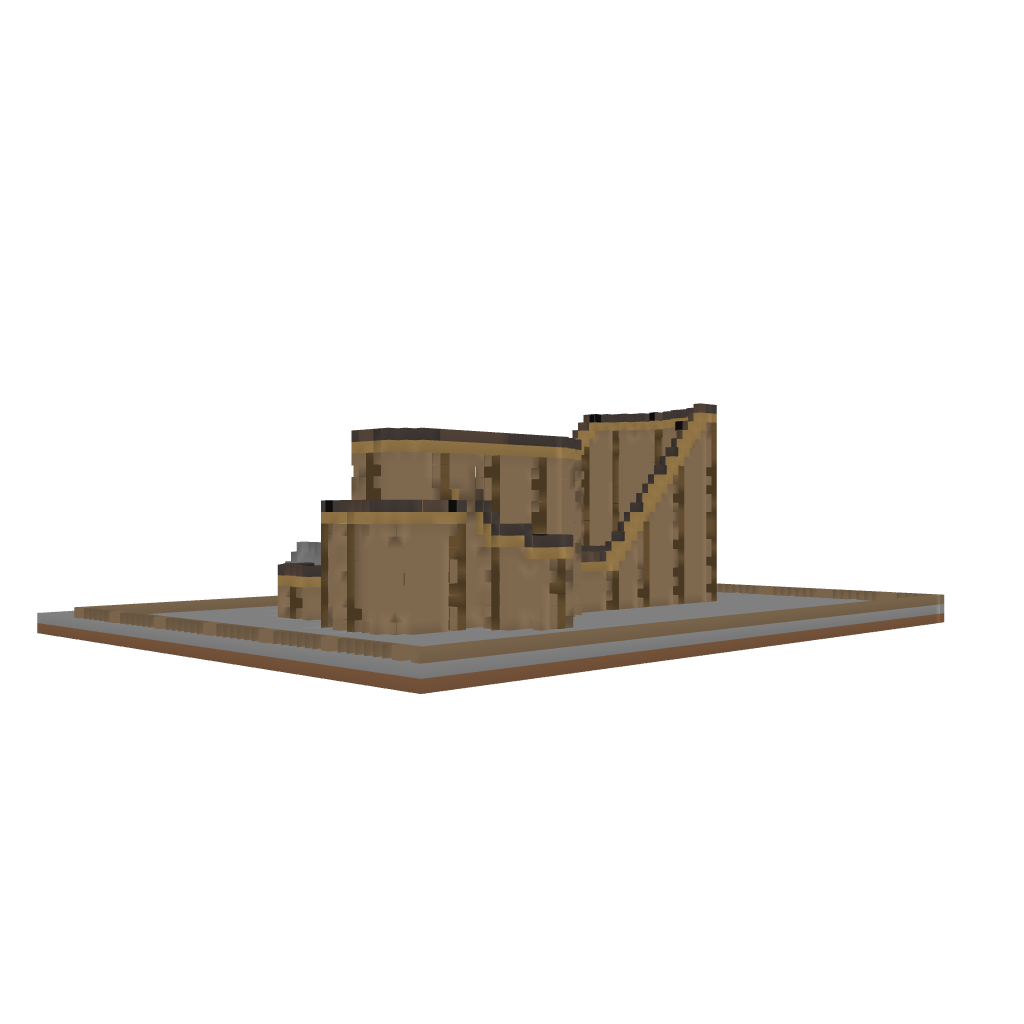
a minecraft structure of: rollercoaster